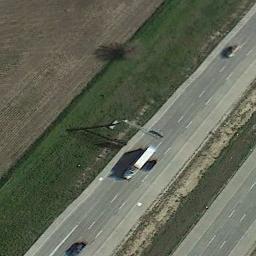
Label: freeway